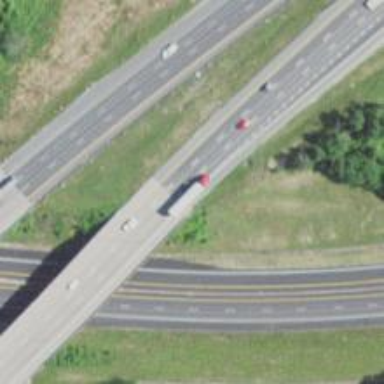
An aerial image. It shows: Bridge over motorway.